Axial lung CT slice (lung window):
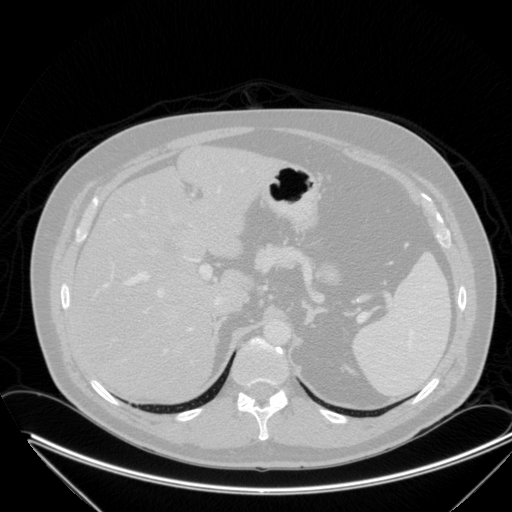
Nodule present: no